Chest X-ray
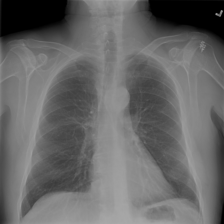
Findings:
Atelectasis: negative
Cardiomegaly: negative
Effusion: negative
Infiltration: negative
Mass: negative
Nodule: negative
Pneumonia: negative
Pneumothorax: negative
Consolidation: negative
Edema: negative
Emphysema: negative
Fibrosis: negative
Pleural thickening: negative
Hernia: negative